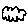
Label: cloud